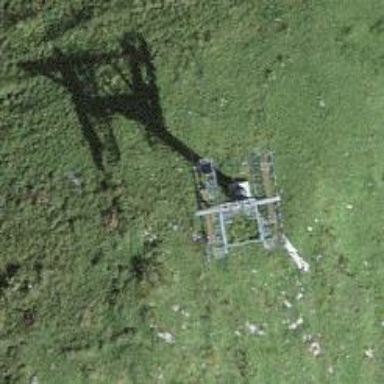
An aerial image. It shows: Pylon used for aerialway.